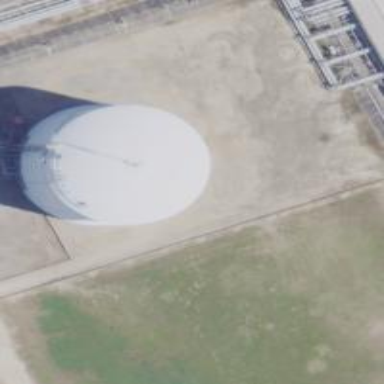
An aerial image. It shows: Storage tank which is man-made structure.